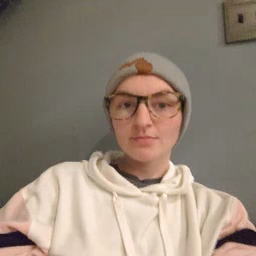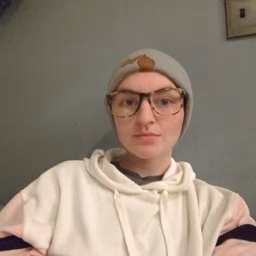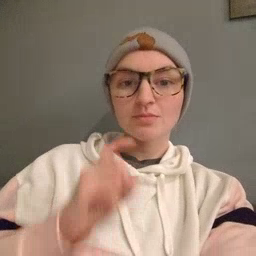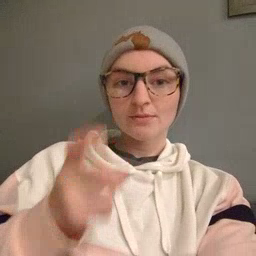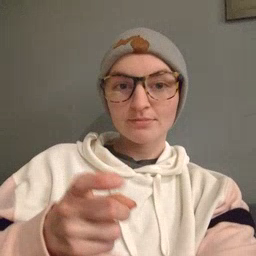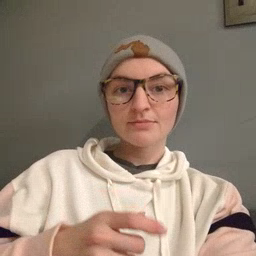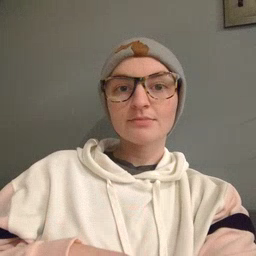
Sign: gift